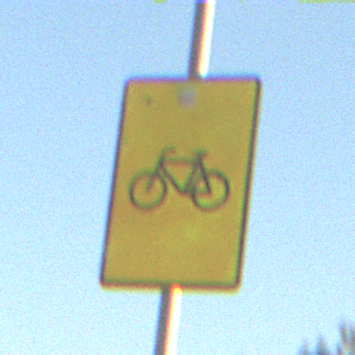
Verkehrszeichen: RadverkehrOhnePfeilsymbol
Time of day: SunriseSunset
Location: Outdoor (Nature)
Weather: PartlyCloudy
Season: NotSpecified
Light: Natural